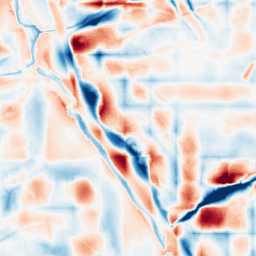
Category: wavelet
Decomposition family: wavelet_biorthogonal
Decomposition parameters: wavelet: bior2.4
level: 5
Upsampling method: sinc_hamming
Upsampling parameters: scale: 2
kernel_size: 16
Upsampling scale: 2